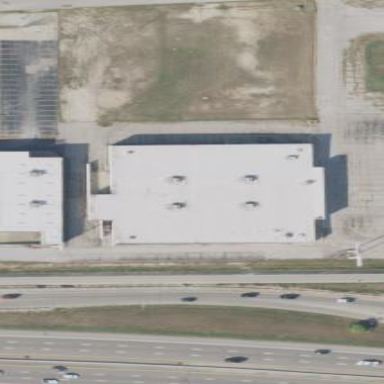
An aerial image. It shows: Building.